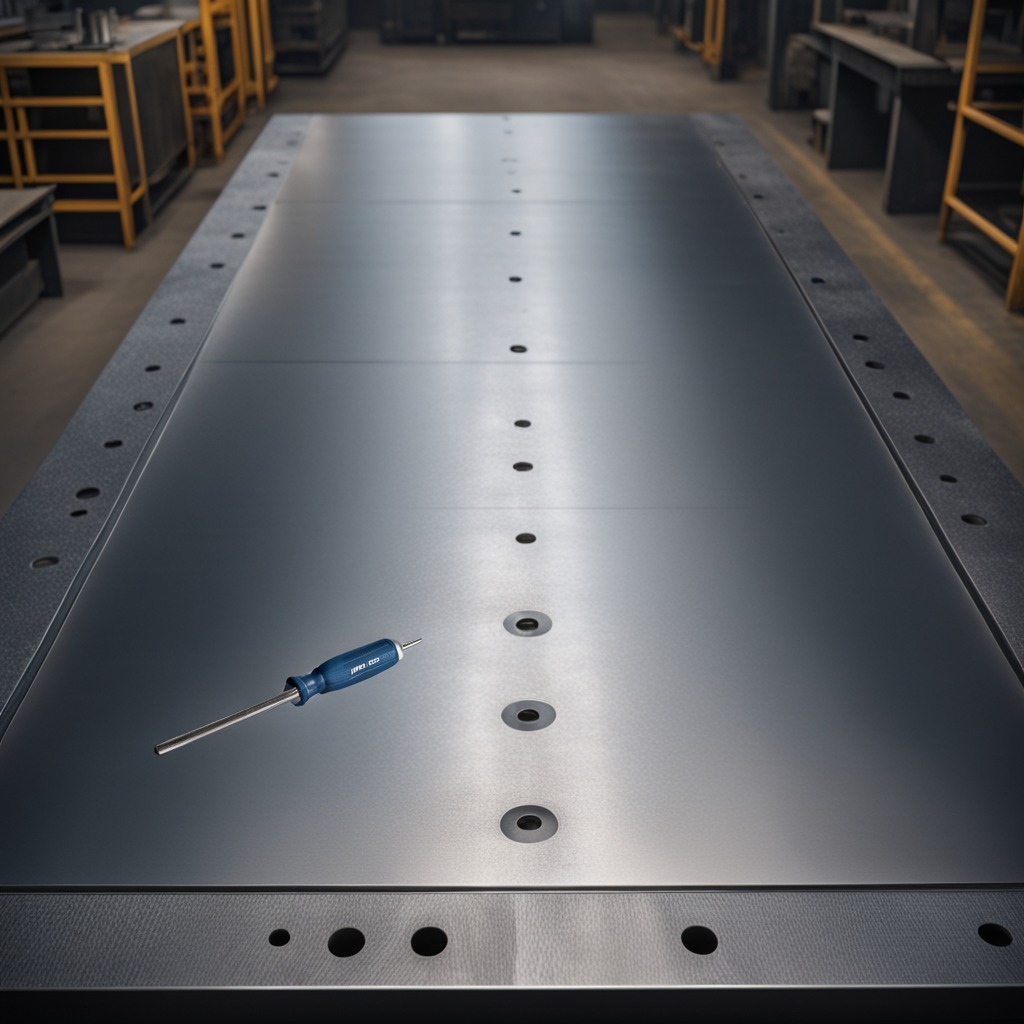
A screwdriver lies on a cold steel table in a mining workshop.